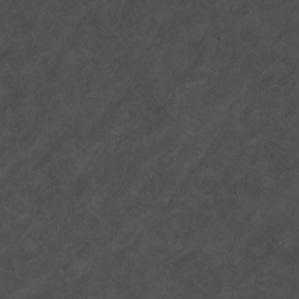
Label: non_frost